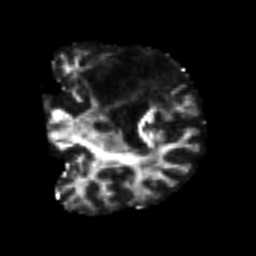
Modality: FA
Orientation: coronal
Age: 52
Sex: male
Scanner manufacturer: siemens
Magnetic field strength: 3 T
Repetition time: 4.999 s
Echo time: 0.07946 s